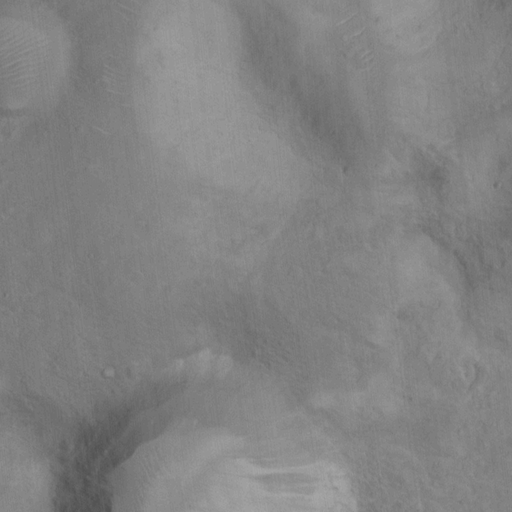
Objects detected: cone, cone, cone, cone